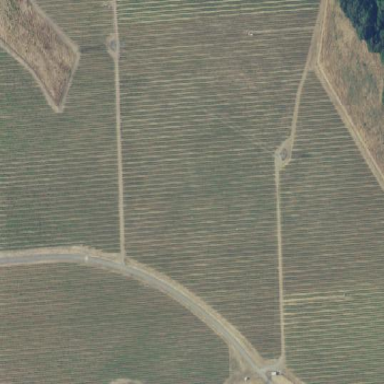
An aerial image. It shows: Vineyard growing wine grapes.